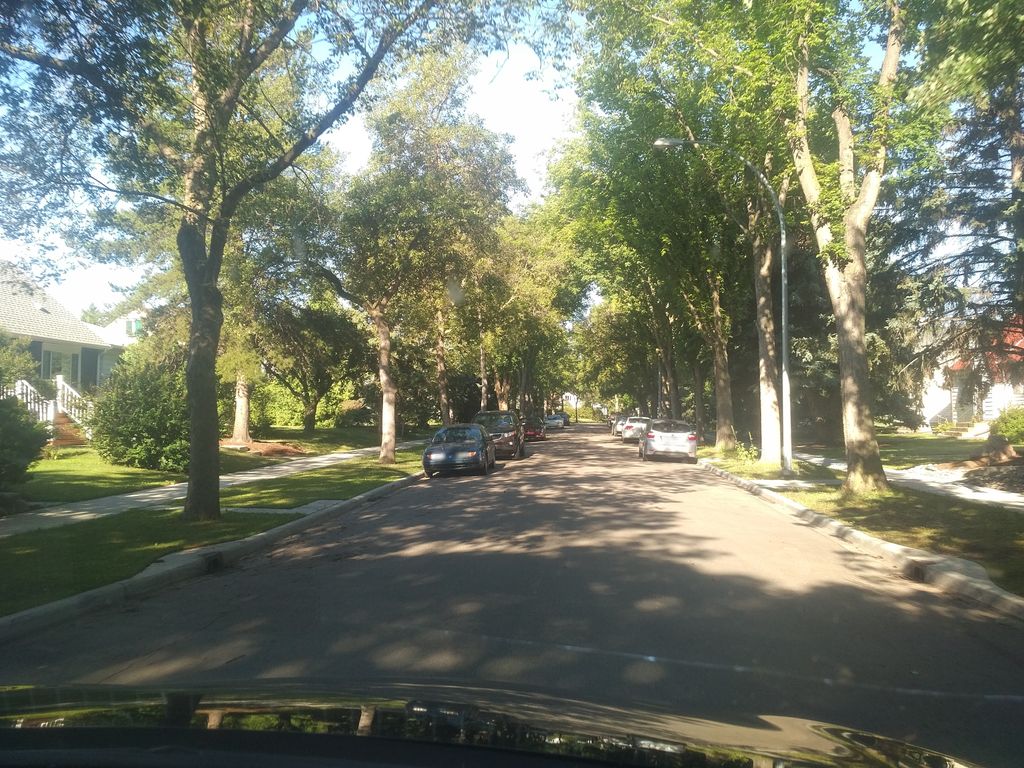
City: edmonton